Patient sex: F
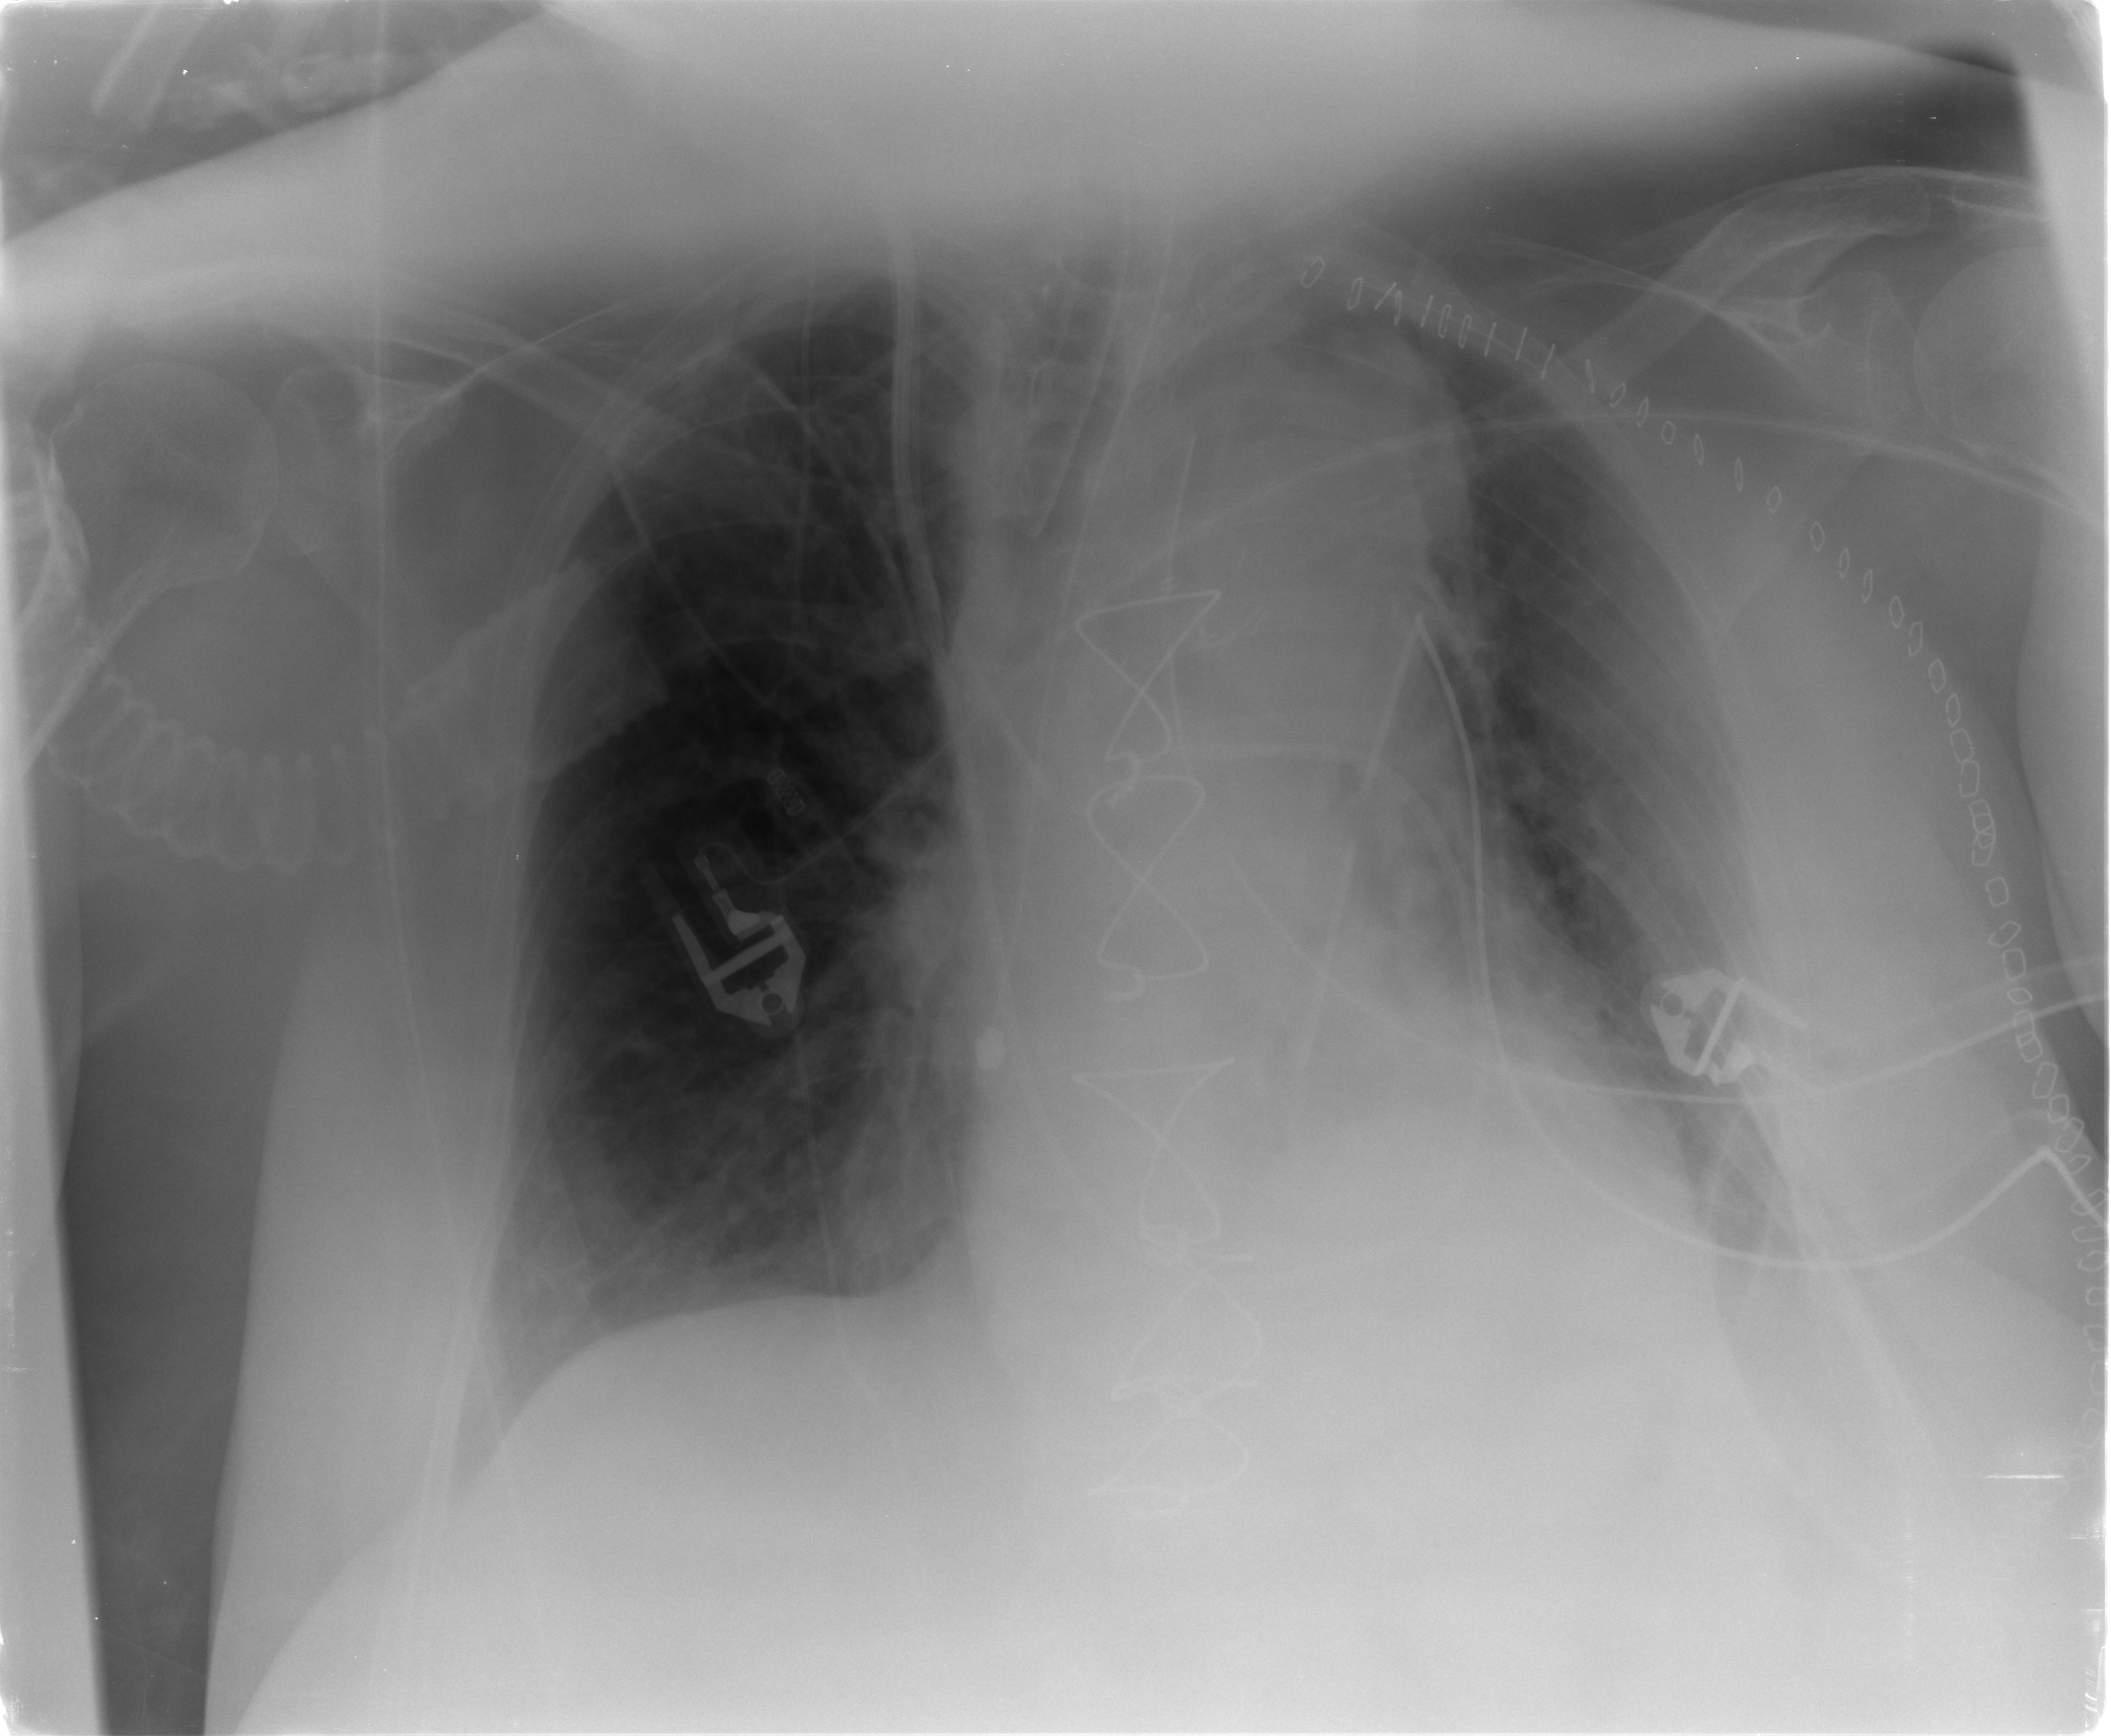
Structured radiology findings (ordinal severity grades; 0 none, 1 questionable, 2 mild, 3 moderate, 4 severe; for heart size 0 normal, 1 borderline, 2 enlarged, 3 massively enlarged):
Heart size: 2
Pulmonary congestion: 2
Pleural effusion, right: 1
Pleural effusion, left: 2
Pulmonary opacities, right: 0
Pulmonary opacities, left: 1
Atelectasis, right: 2
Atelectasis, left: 2